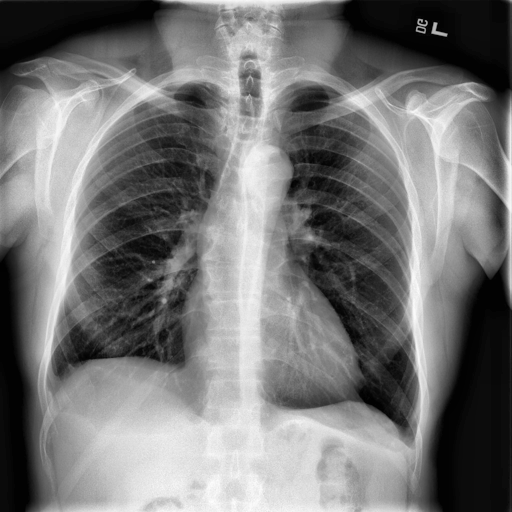
Finding: NORMAL